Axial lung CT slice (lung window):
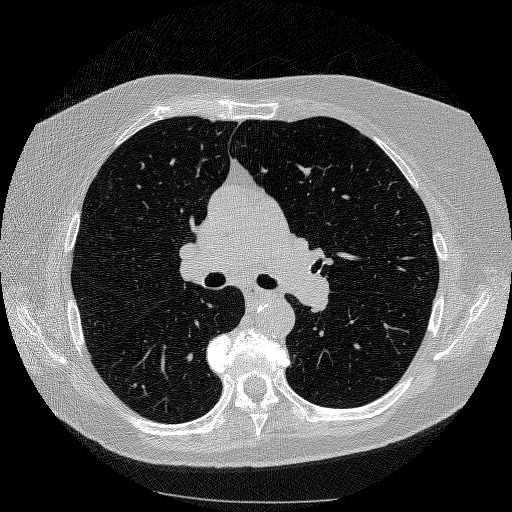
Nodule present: no